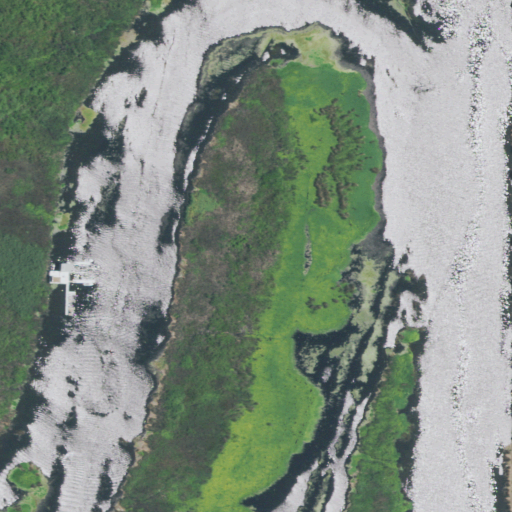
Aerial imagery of island in California named Kaba Island containing open water, woody wetlands, herbaceous wetlands, medium intensity development, and high intensity development